【题型】解答题　【知识点】解析几何　【难度】easy
已知圆$C$: $x^2 + y^2 - 4x - 2y + 3 = 0$

(1) 从圆$C$外一点$P$向该圆引一条切线，切点为$M$，若有$|PM| = |PO|$（$O$为坐标原点），求动点$P$的轨迹方程；

(2) 若圆$C$的切线在$x$轴和$y$轴上的截距相等，求此切线的方程。

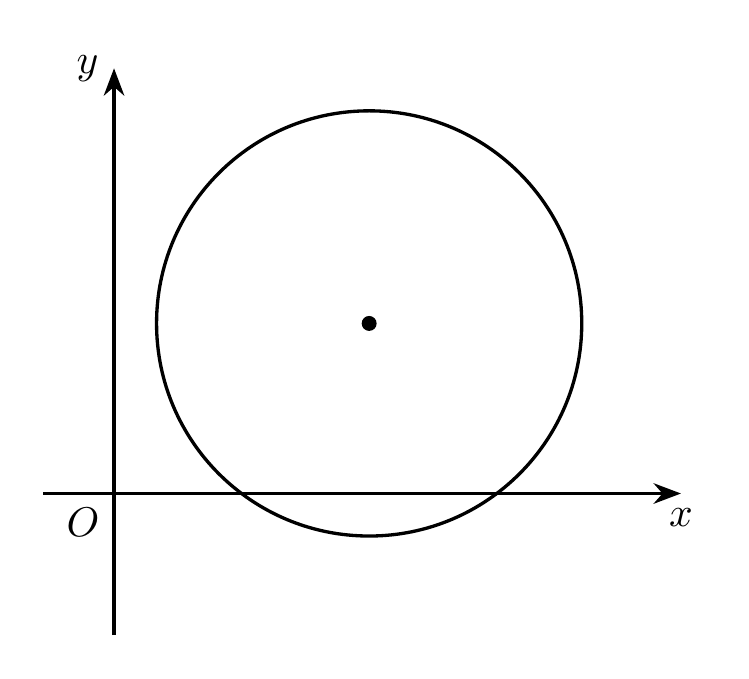
【解答】
\textbf{【答案】}
(1) $4x + 2y - 3 = 0$
(2) $y = \frac{2 \pm \sqrt{6}}{2}x$, $x + y - 1 = 0$, $x + y - 5 = 0$

\vspace{1em}
\textbf{【分析】}
(1) 求出圆$C$的圆心坐标与半径，根据$|PM| = |PO|$即可得到关系式，整理即可求出结果；

(2) 根据切线是否经过原点进行讨论，再根据圆心到直线的距离等于半径即可求出结果。

\vspace{1em}
\textbf{【详解】}
(1) 因为圆$C$: $x^2 + y^2 - 4x - 2y + 3 = 0$，则$C(2,1)$，$r = \frac{\sqrt{16 + 4 - 4 \times 3}}{2} = \sqrt{2}$，

又因为$|PM| = |PO|$，所以$(x - 2)^2 + (y - 1)^2 - 2 = x^2 + y^2$，

即$4x + 2y - 3 = 0$；

---

(2) 当切线过原点时，设切线为$y = kx$，则$\sqrt{2} = \frac{|2k - 1|}{\sqrt{k^2 + 1}}$，

解得$k = \frac{2 \pm \sqrt{6}}{2}$，因而$y = \frac{2 \pm \sqrt{6}}{2}x$。

当切线不过原点时，设切线为$x + y - a = 0$，

则$\sqrt{2} = \frac{|3 - a|}{\sqrt{2}}$，解得$a = 1$或$5$。

从而$x + y - 1 = 0$或$x + y - 5 = 0$，

所以切线方程为$y = \frac{2 \pm \sqrt{6}}{2}x$, $x + y - 1 = 0$, $x + y - 5 = 0$。